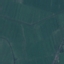
Land use / land cover class: Pasture